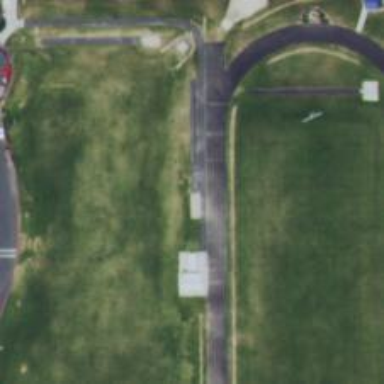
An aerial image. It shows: Athletics track located in leisure land area.